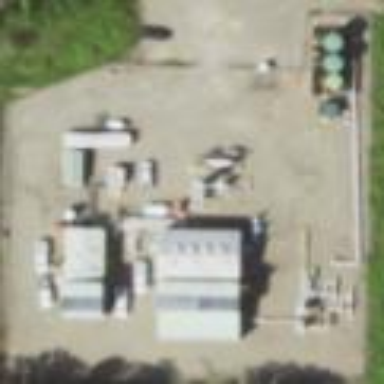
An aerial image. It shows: Fenced industrial area dedicated to gas operations.